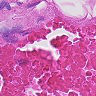
Metastatic tissue present: no